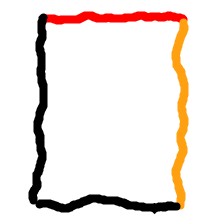
Shape: rectangle